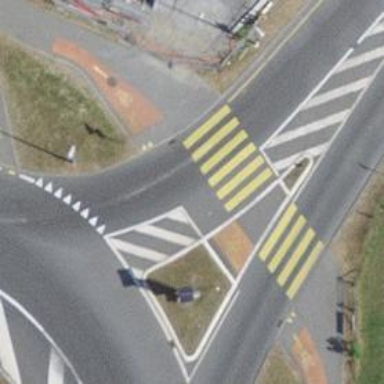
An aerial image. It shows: Uncontrolled zebra crossing with zebra markings.